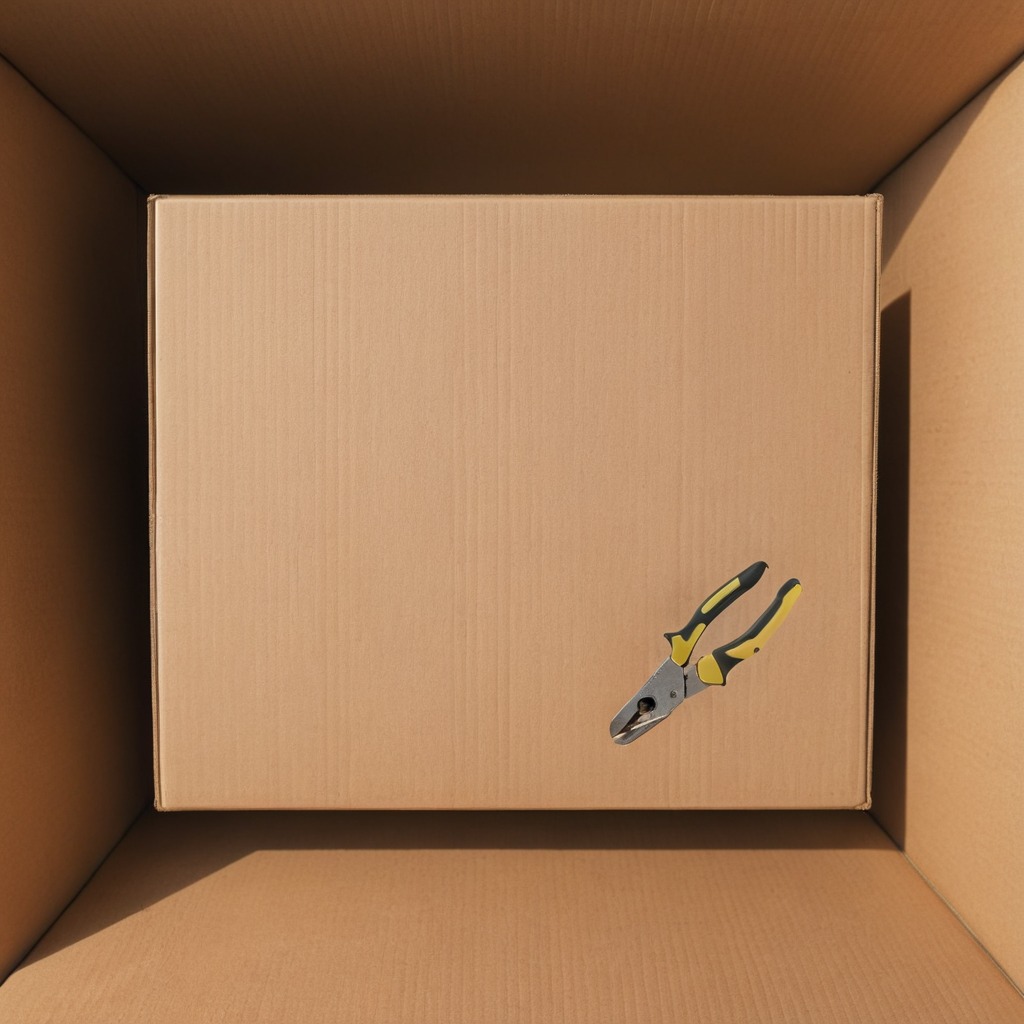
A plier is lying on the cardboard box surface in an outdoor workshop during daytime bright natural light soft shadows slightly creased but